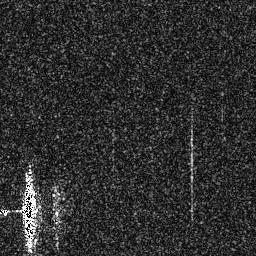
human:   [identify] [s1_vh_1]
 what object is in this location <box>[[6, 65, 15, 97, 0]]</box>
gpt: <ref>1 large ship at the bottom left</ref>